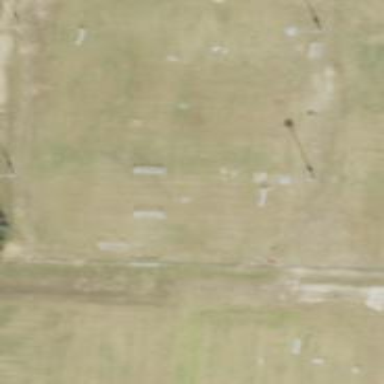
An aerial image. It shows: Grass pitch used for soccer.